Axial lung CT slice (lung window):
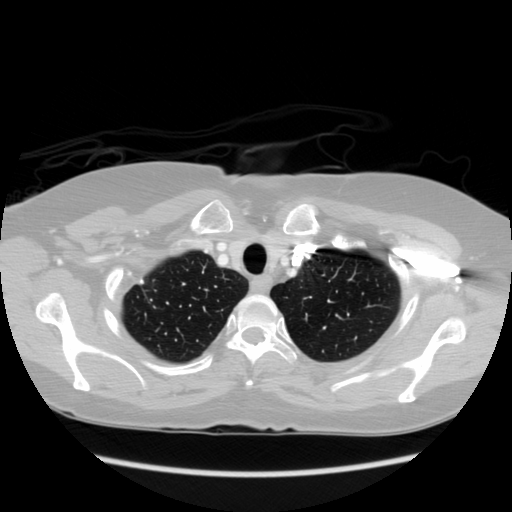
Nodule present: no